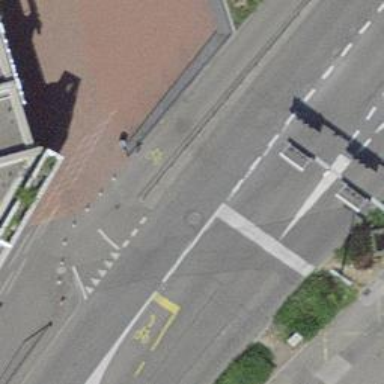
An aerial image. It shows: Road with traffic signals controlling the flow of traffic.